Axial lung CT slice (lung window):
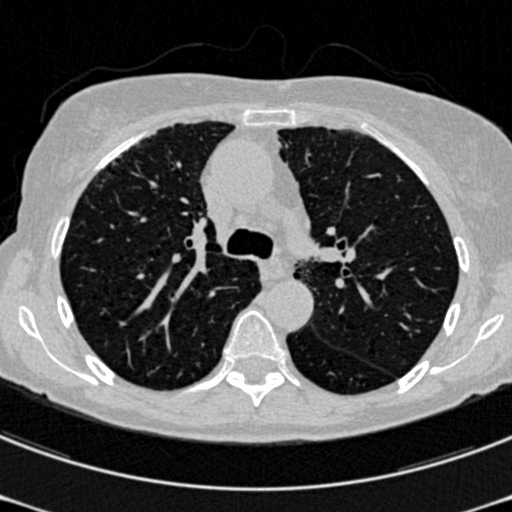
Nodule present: no